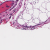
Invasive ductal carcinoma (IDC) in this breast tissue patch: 0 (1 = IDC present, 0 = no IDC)